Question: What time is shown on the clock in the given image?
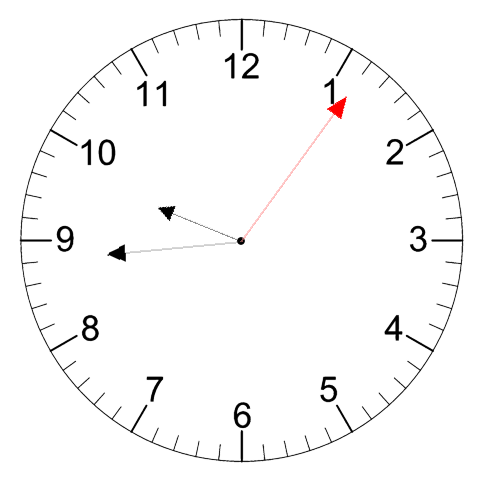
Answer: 09:44:06